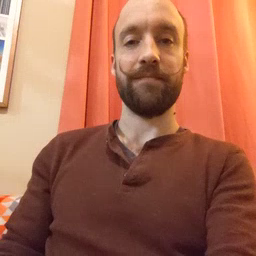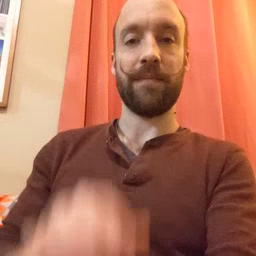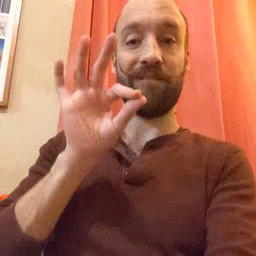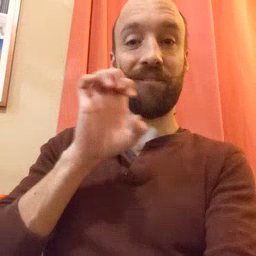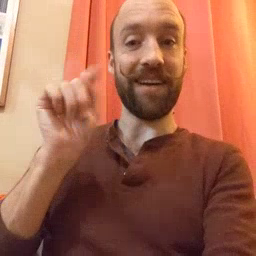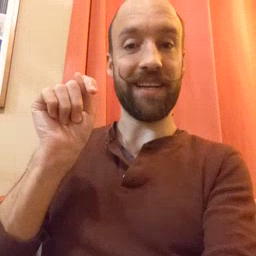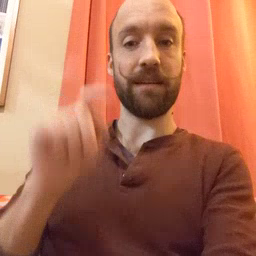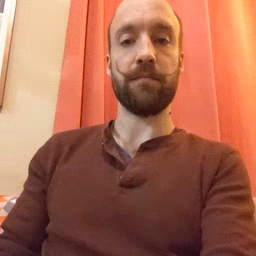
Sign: feet